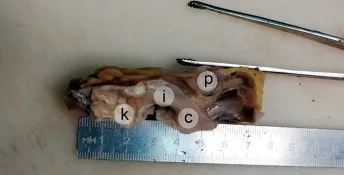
Fragments of the kidney and cystic lesion. Gross evaluation (A,B) demonstrates cystic lesion with adjacent renal parenchyma (p) separated by septa with varying wall thickness. Adhesions tightly connected the lesion with the kidney capsule and adjacent adipose tissue. The lumen was filled with gray-brown cheesy keratinized masses (k). It was connected to the small renal calyx (c) with the isthmus (i). Mucosa of the calyx was gray, smooth, with single overlays of horny masses.
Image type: medical_photograph (other_medical_photograph)